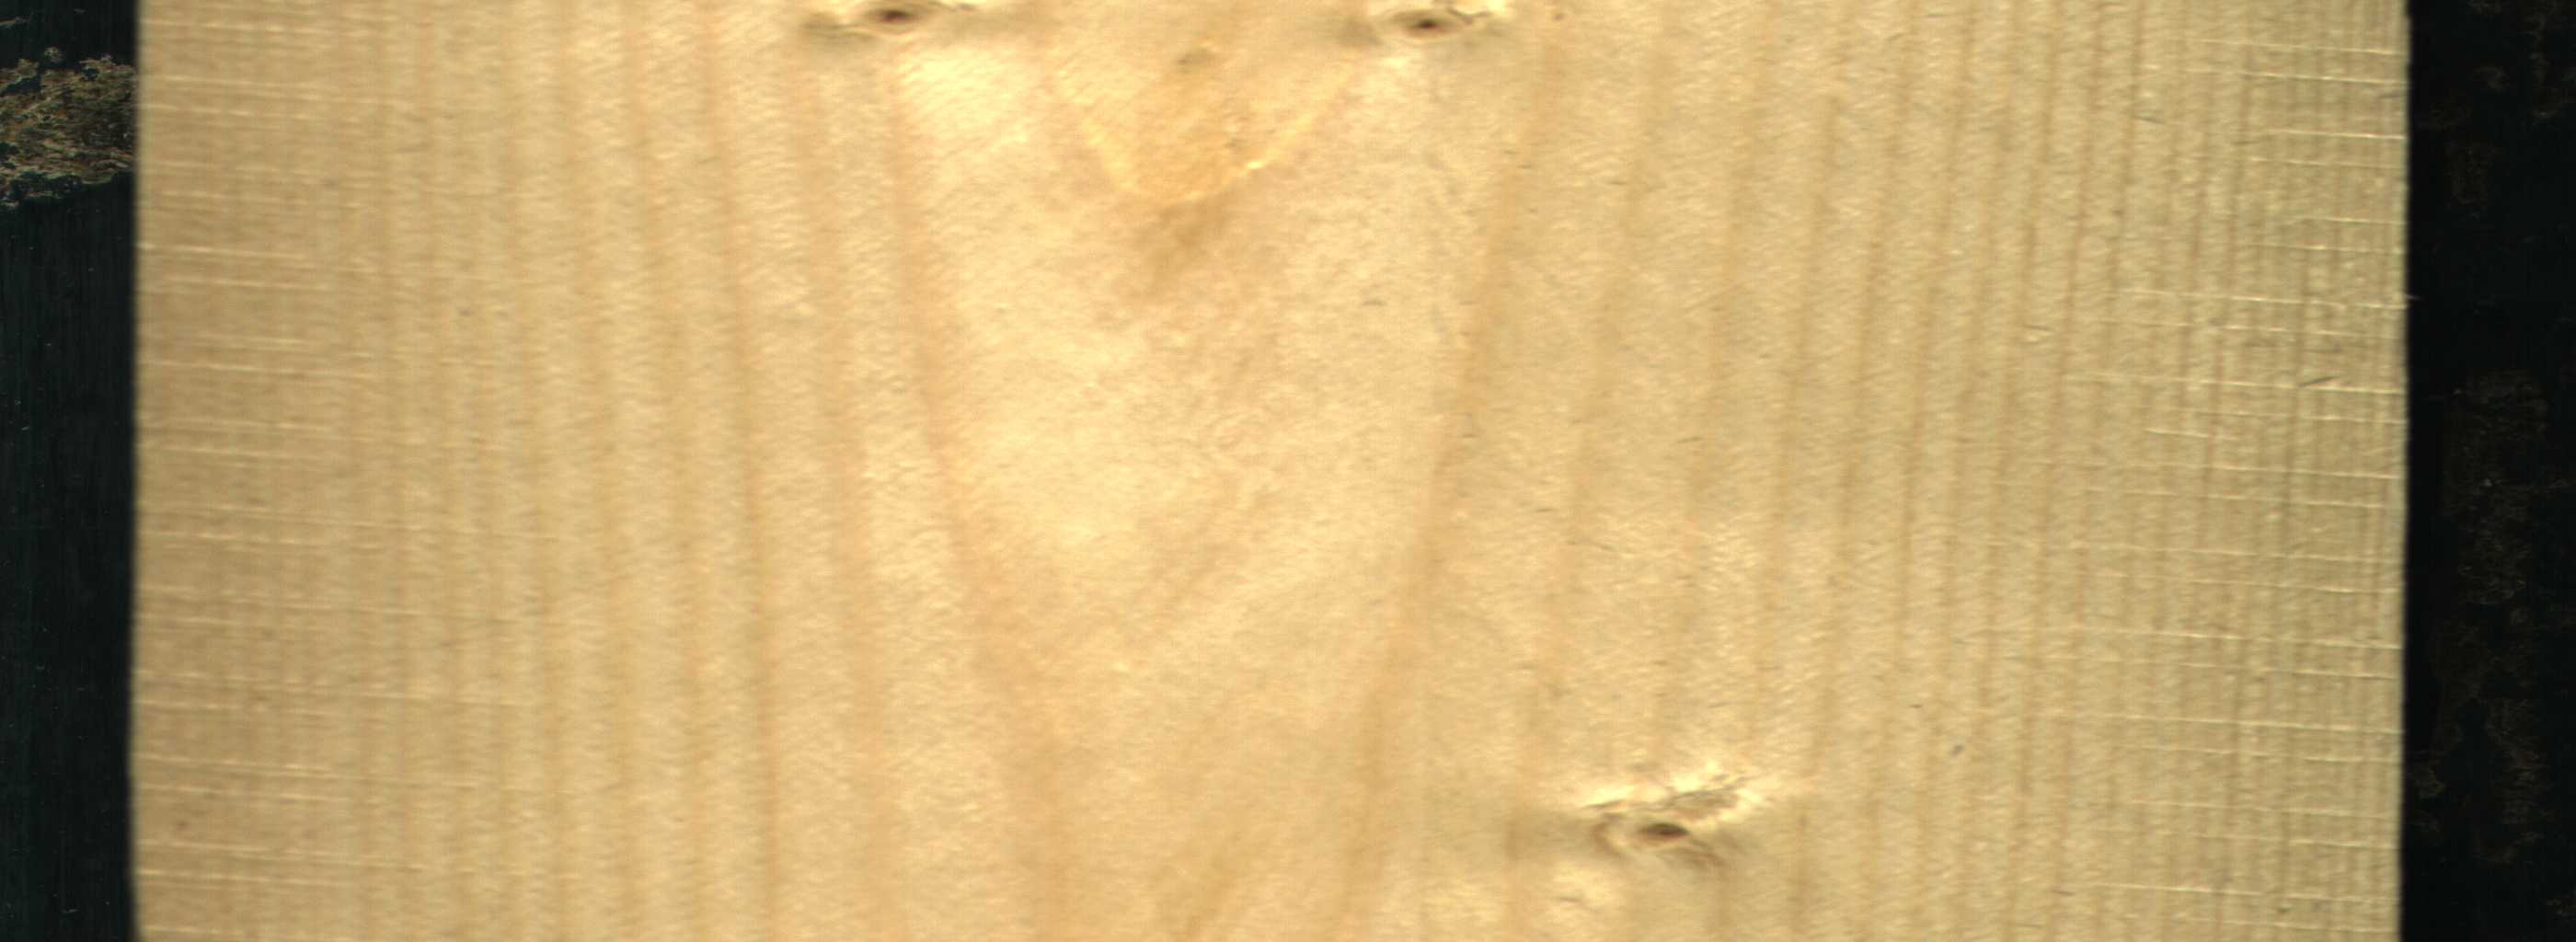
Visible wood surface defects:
Live_Knot
Live_Knot
Live_Knot